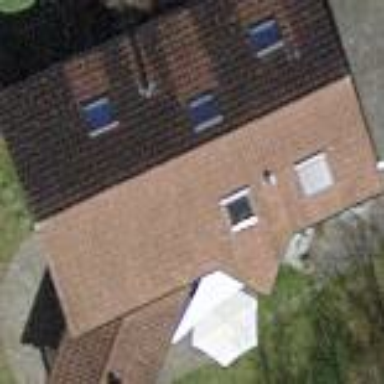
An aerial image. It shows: Building with tiled roof.